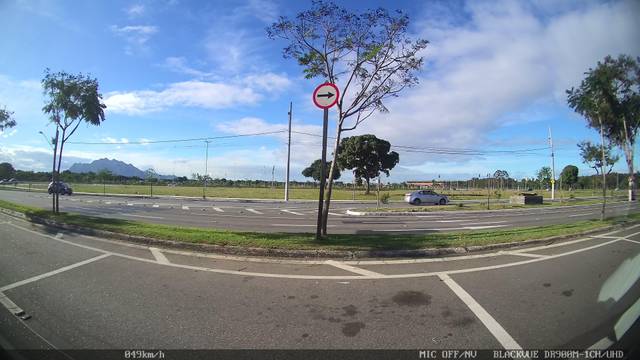
Region: Brazil
Coordinates: -20.27, -40.289